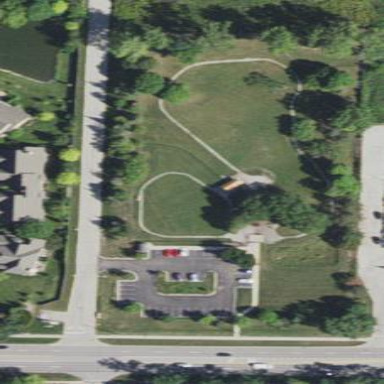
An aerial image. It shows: Dog park for leisure land.